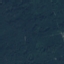
Land use / land cover: Forest